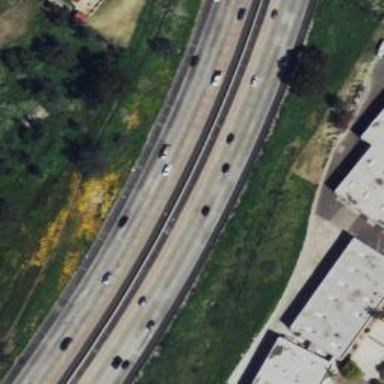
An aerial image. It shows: Motorway.